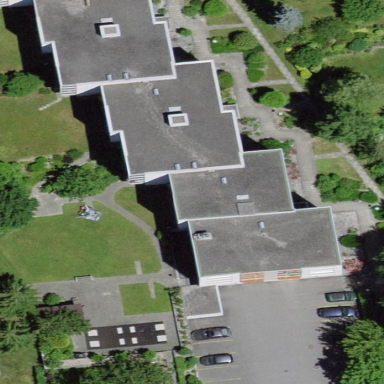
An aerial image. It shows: Terrace building with flat concrete roof.